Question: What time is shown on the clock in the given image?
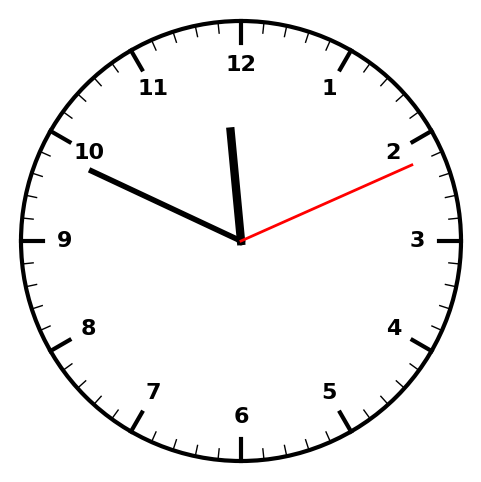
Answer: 11:49:11